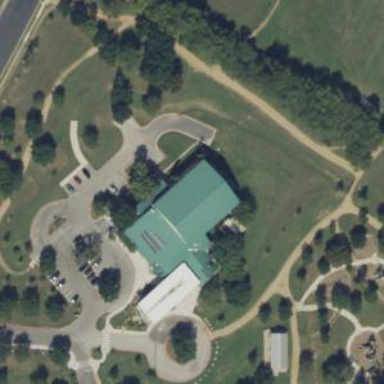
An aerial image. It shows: Community centre building.